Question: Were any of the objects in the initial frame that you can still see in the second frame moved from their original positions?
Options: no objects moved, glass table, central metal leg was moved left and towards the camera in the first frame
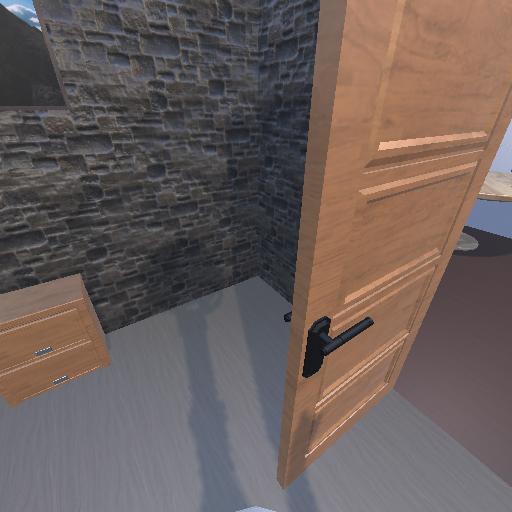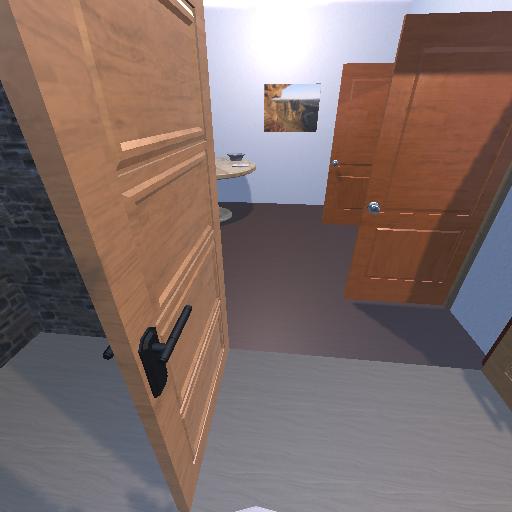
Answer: no objects moved